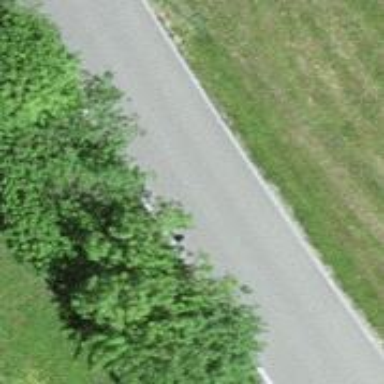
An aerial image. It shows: Tertiary road.